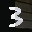
Label: 3